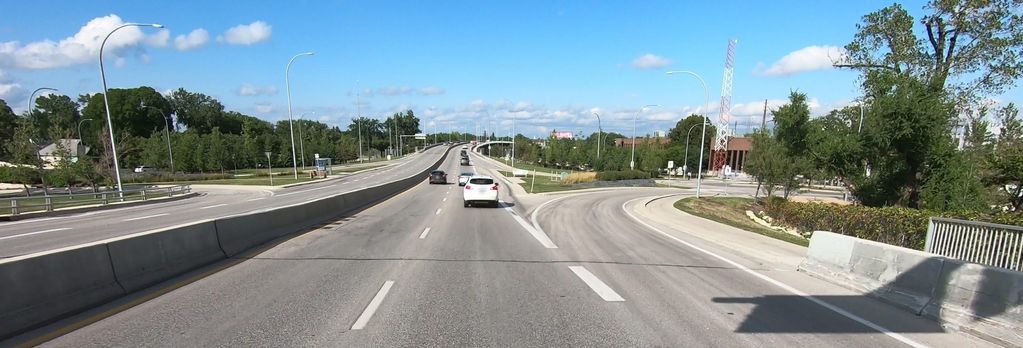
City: winnipeg